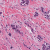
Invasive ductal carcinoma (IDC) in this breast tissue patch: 1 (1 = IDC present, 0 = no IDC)